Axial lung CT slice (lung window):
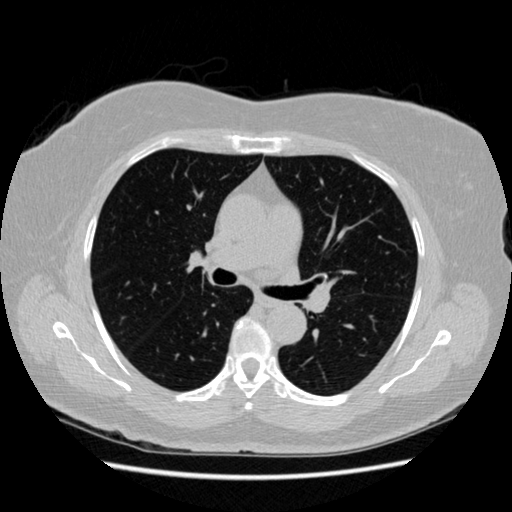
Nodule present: no